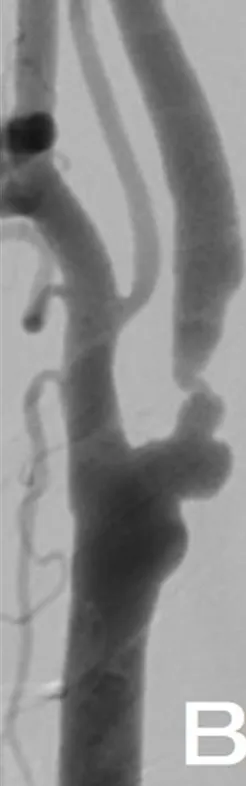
(A,B) Right internal carotid artery origin was 82% stenosed (North American Symptomatic Carotid Endarterectomy Trial method) according to the results of right common carotid artery angiography (ICA). , lateral view.
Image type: radiology (ct)